RGB frame:
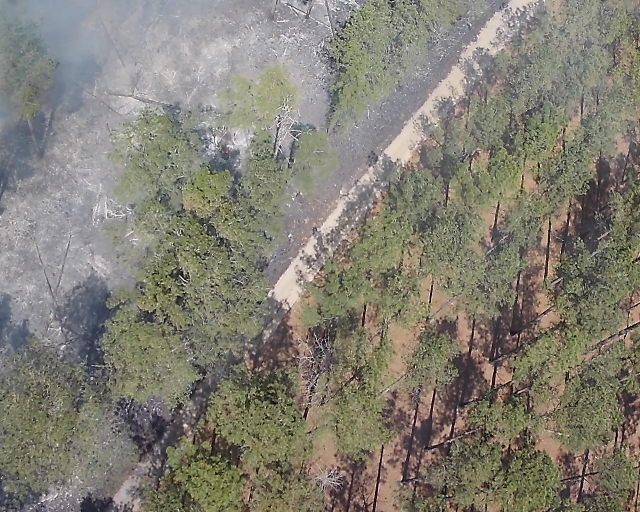
Thermal frame:
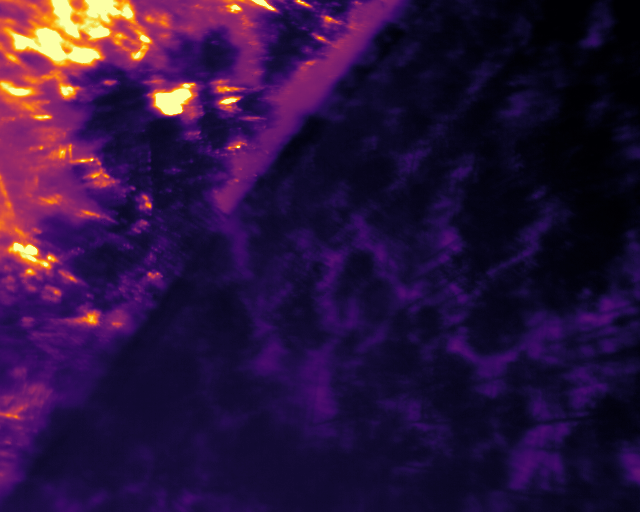
Captured: 2026-02-27 02:42:08
Pixels at or above 80 °C: 9537 (fraction of frame: 0.0291)